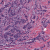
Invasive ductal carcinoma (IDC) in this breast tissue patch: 1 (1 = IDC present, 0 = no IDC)